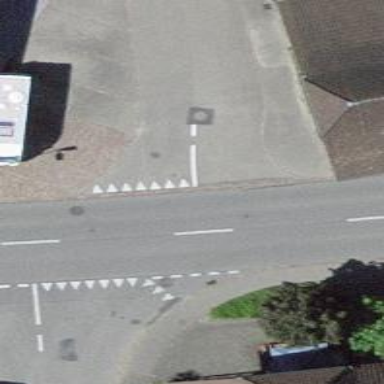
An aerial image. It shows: Road with "give way" sign.